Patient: sex M, age 65
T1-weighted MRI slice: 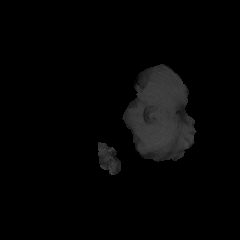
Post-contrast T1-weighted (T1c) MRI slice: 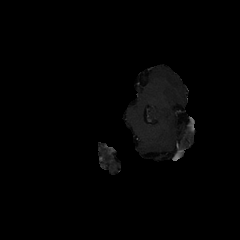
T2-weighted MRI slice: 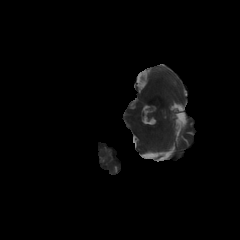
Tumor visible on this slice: no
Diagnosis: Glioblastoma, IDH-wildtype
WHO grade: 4